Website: lowes
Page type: review-order
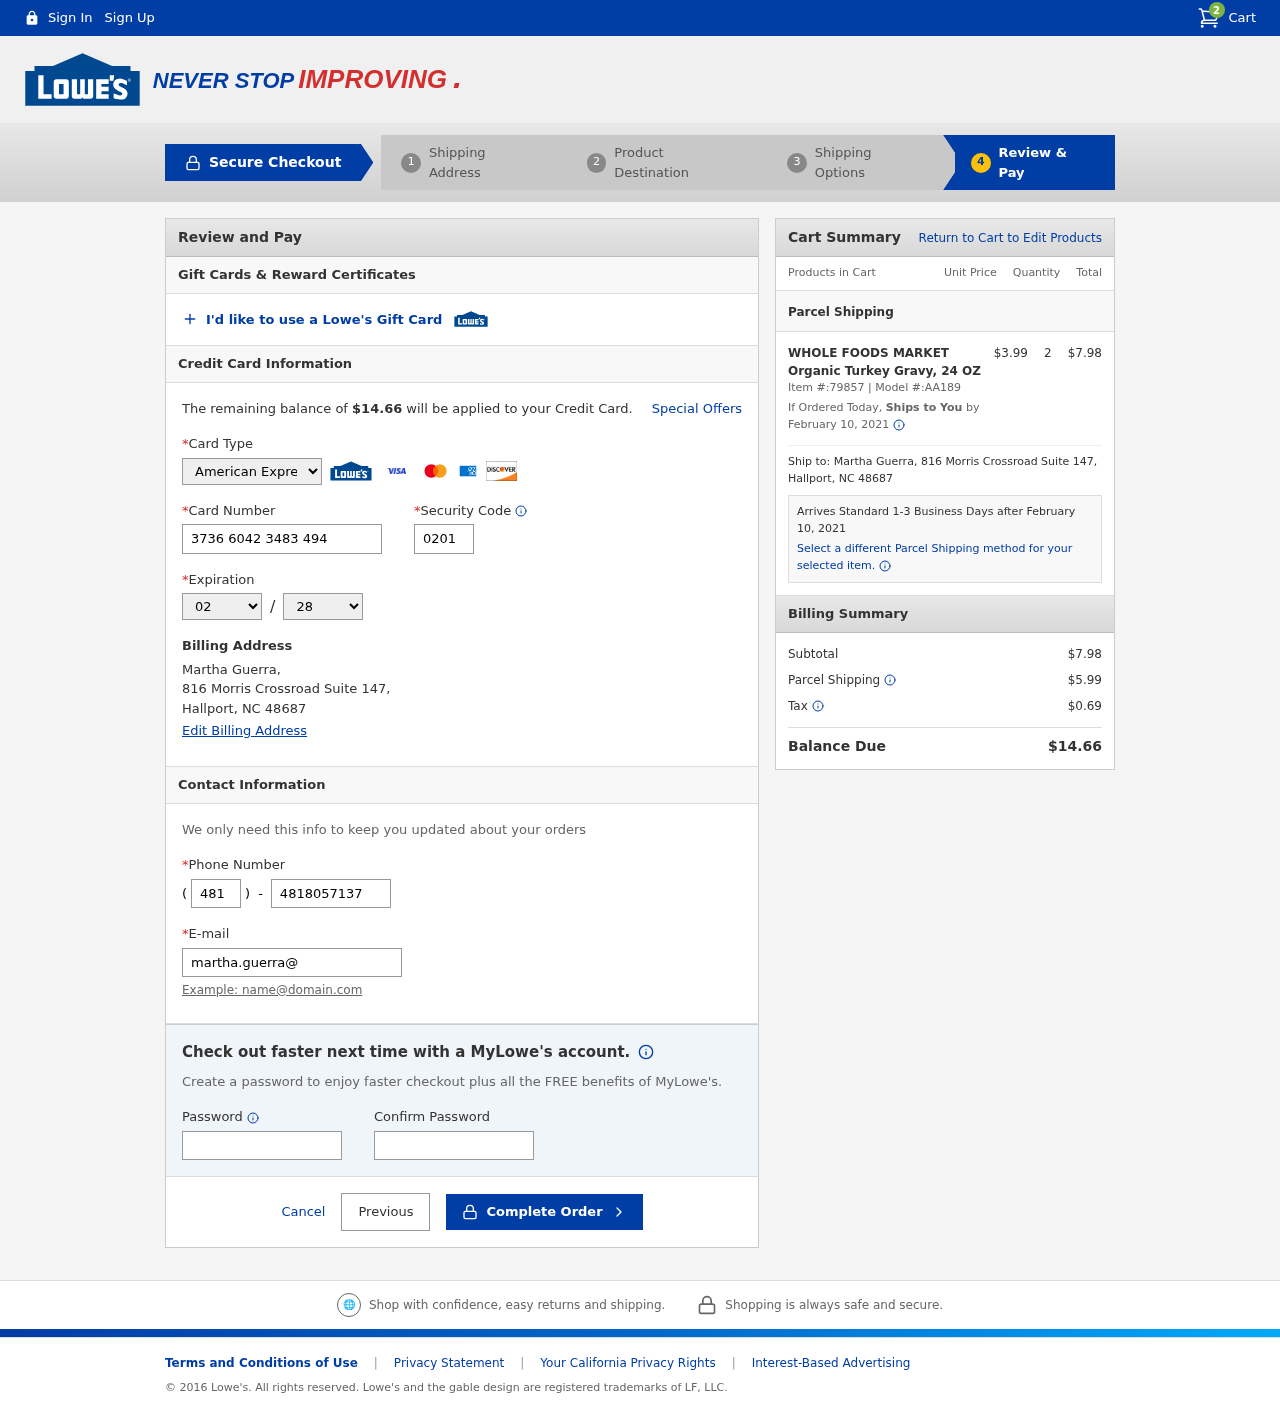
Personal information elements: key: PII_CARD_CVV
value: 0201
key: PII_CARD_EXPIRY_MONTH
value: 02
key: PII_CARD_EXPIRY_YEAR
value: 28
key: PII_CARD_NUMBER
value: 3736 6042 3483 494
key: PII_CARD_TYPE
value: American Express
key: PII_CITY
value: Hallport
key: PII_EMAIL
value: martha.guerra@hotmail.com
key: PII_FULLNAME
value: Martha Guerra,
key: PII_PHONE
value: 4818057137
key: PII_PHONE_AREA
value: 481
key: PII_POSTCODE
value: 48687
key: PII_STATE_ABBR
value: NC
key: PII_STREET
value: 816 Morris Crossroad Suite 147,
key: PII_FULLNAME2
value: Martha Guerra
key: PII_STREET2
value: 816 Morris Crossroad Suite 147
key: PII_CITY_STATE_ZIP2
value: Hallport, NC 48687
Product elements: key: PRODUCT1_NAME
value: WHOLE FOODS MARKET Organic Turkey Gravy, 24 OZ
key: PRODUCT1_PRICE
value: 3.99
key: PRODUCT1_QUANTITY
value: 2
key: PRODUCT1_ITEM_NUMBER
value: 79857
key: PRODUCT1_MODEL_NUMBER
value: AA189
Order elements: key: ORDER_NUM_ITEMS
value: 2
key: ORDER_TOTAL
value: $14.66
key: ORDER_SHIPPING_DATE
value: February 10, 2021
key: ORDER_SUBTOTAL
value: $7.98
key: ORDER_SHIPPING_DATE2
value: February 10, 2021
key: ORDER_SUBTOTAL2
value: $7.98
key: ORDER_SHIPPING_COST
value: $5.99
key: ORDER_TAX
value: $0.69